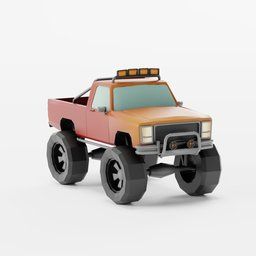
Label: mechanical